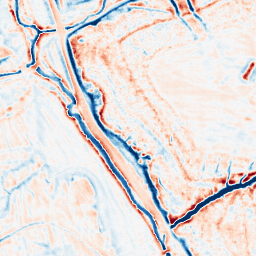
Category: edge_preserving
Decomposition family: bilateral
Decomposition parameters: d: 15
sigma_color: 75
sigma_space: 25
Upsampling method: sinc_blackman
Upsampling parameters: scale: 2
kernel_size: 4
Upsampling scale: 2